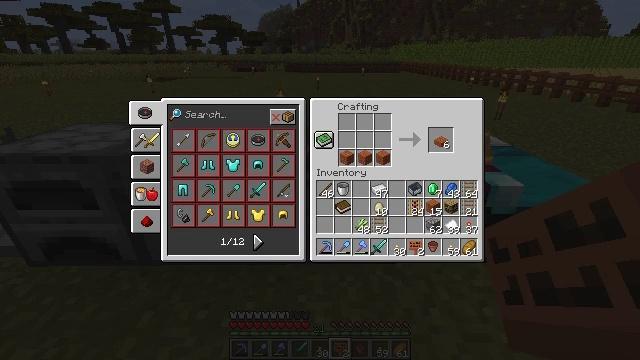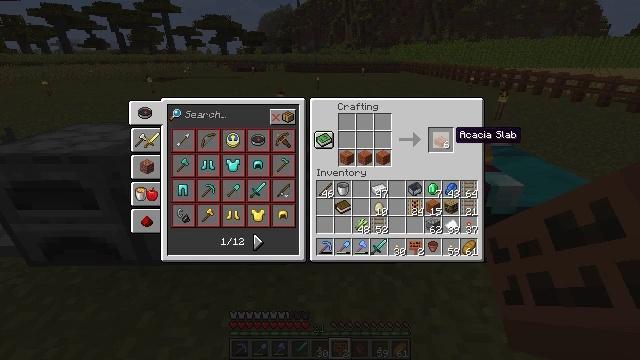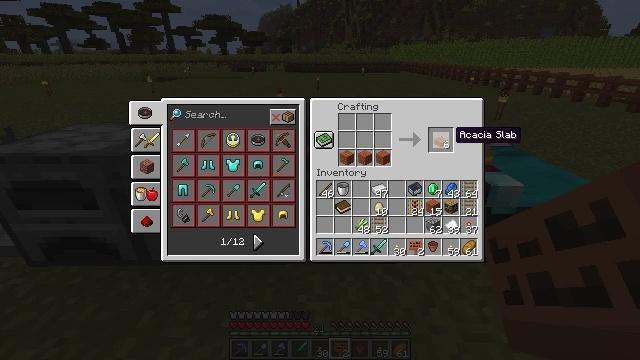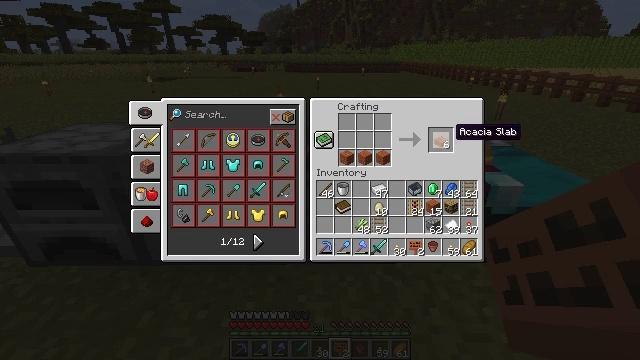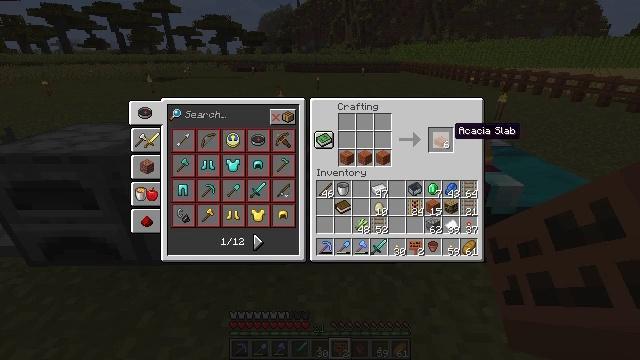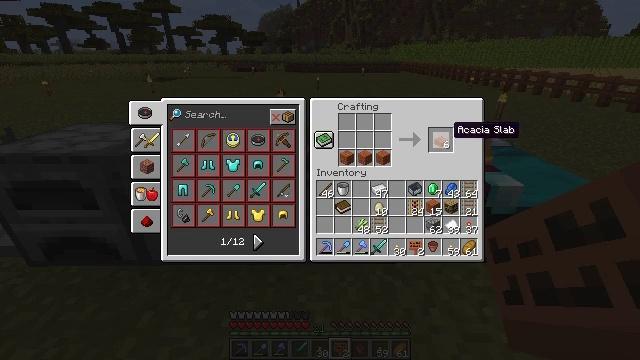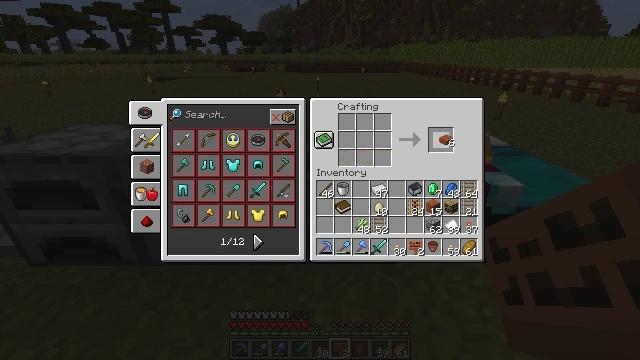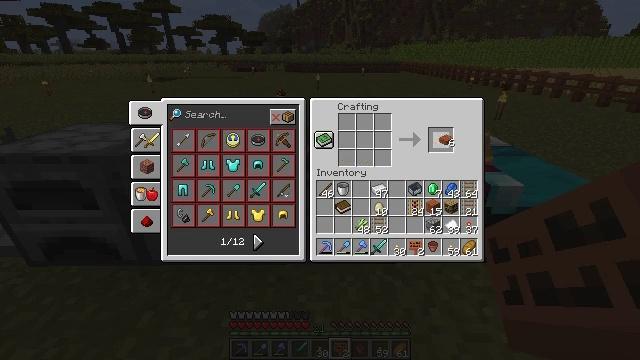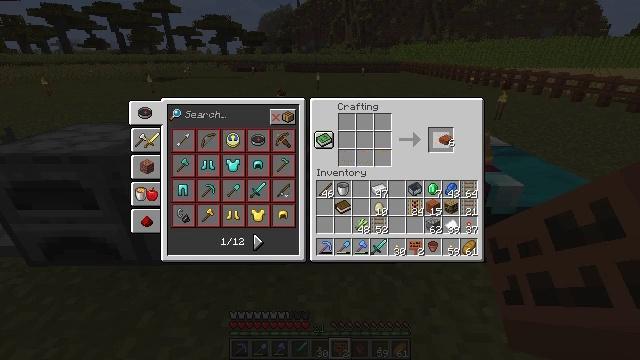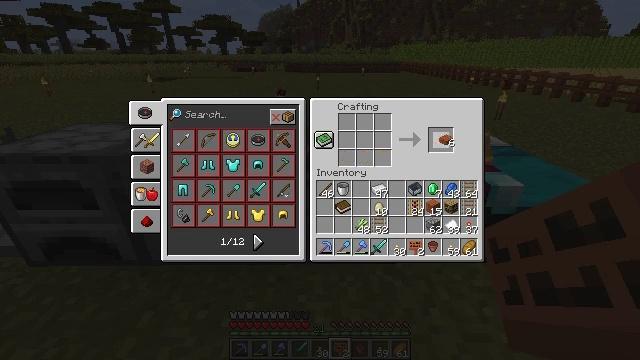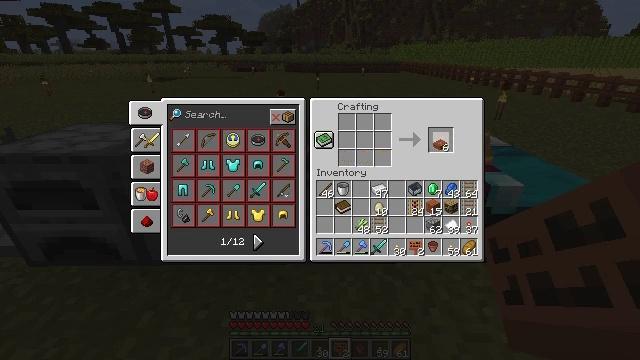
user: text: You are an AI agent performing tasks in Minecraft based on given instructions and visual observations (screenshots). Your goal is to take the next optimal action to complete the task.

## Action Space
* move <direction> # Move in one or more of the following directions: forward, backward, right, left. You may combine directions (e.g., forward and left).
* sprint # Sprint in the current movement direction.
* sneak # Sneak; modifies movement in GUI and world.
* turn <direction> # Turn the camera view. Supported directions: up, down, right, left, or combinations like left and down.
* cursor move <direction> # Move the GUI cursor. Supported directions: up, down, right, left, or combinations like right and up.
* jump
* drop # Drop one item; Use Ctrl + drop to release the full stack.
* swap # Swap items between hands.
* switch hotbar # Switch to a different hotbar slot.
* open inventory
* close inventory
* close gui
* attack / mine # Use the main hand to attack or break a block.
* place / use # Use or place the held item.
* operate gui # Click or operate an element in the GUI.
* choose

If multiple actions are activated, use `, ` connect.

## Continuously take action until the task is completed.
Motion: motion action
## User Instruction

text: Craft a set of acacia slabs.
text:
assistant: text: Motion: cursor move up
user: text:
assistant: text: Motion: no_op
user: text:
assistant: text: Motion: no_op
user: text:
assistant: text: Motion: no_op
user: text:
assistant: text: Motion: no_op
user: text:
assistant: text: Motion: operate gui
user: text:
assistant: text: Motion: operate gui
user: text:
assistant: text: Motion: operate gui
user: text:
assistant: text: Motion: no_op
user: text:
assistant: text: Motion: no_op
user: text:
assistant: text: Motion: no_op